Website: home-depot
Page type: customer-info-address
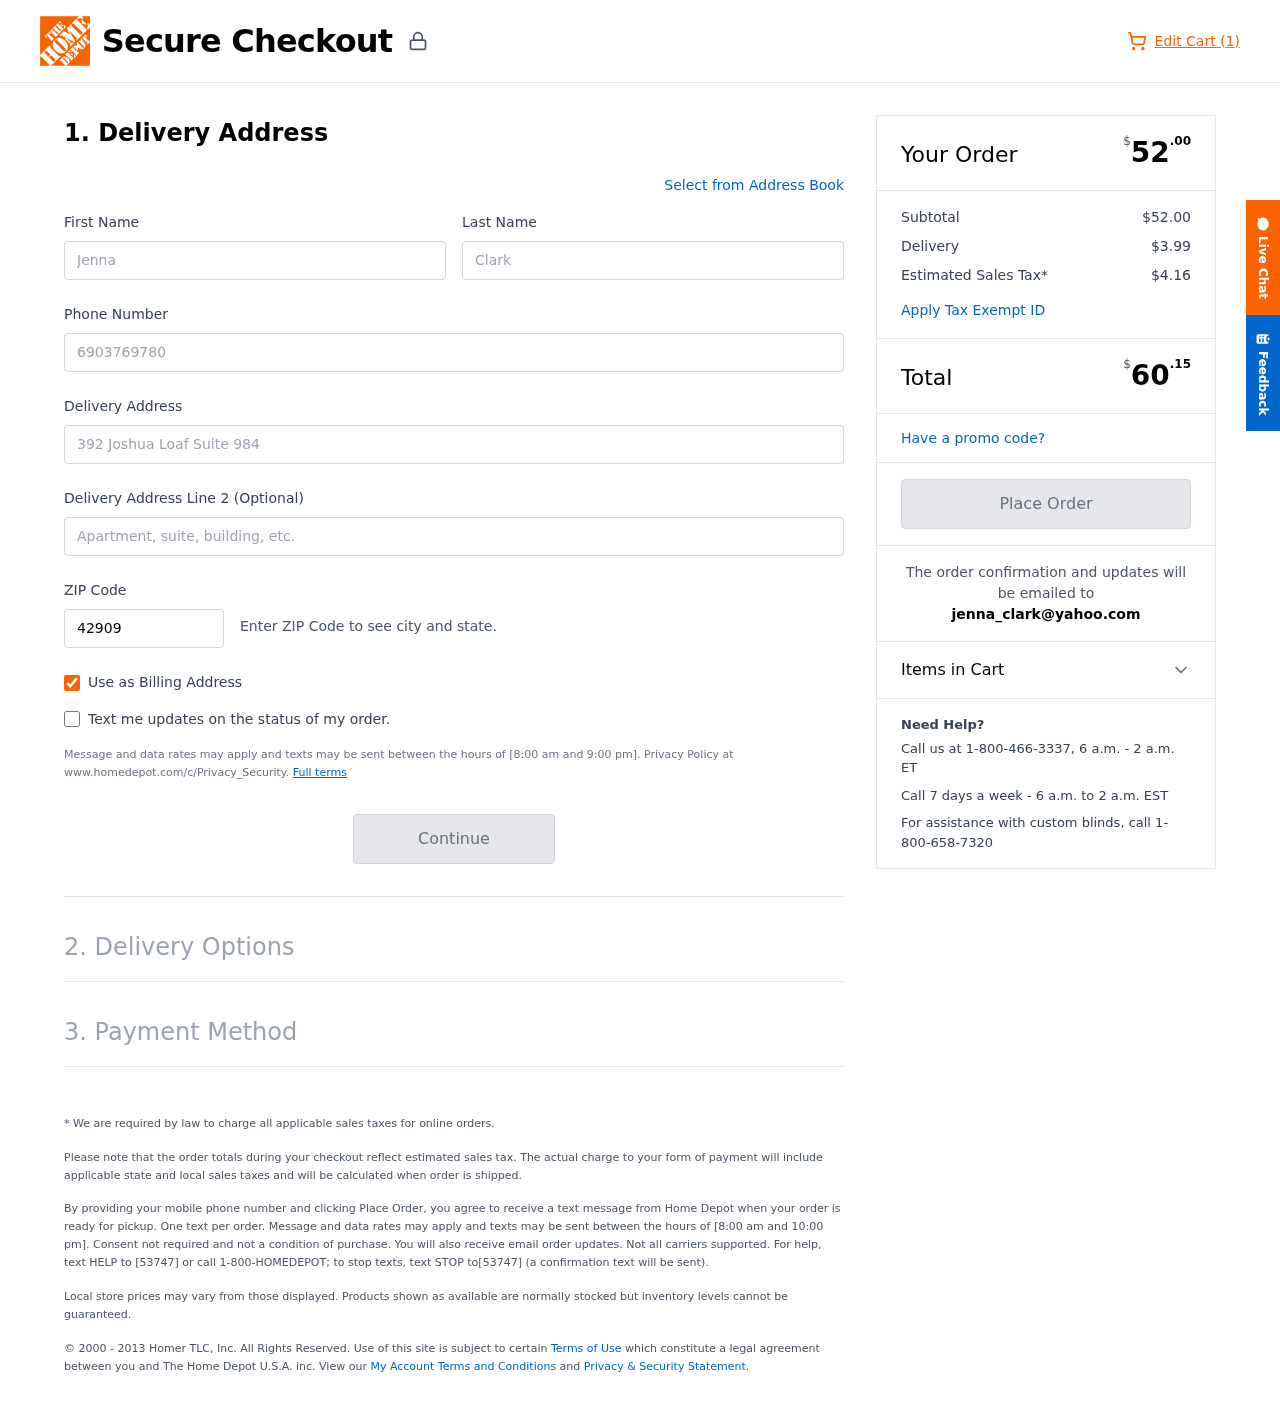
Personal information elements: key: PII_EMAIL
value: jenna_clark@yahoo.com
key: PII_FIRSTNAME
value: Jenna
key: PII_LASTNAME
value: Clark
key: PII_PHONE
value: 6903769780
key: PII_POSTCODE
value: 42909
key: PII_STREET
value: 392 Joshua Loaf Suite 984
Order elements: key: ORDER_NUM_ITEMS
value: Edit Cart (1)
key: ORDER_SUBTOTAL_HEADER
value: $52.00
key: ORDER_SUBTOTAL
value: $52.00
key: ORDER_SHIPPING_COST
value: $3.99
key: ORDER_TAX
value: $4.16
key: ORDER_TOTAL2
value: $60.15